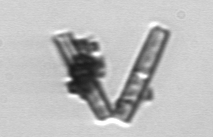
Label: Thalassionema